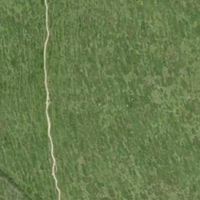
EUNIS habitat code: 26
Species observed at this site:
Arnica montana